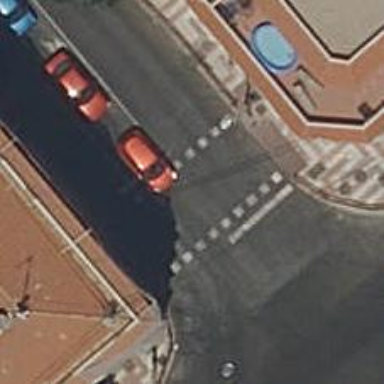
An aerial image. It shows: Road crossing with traffic signals.